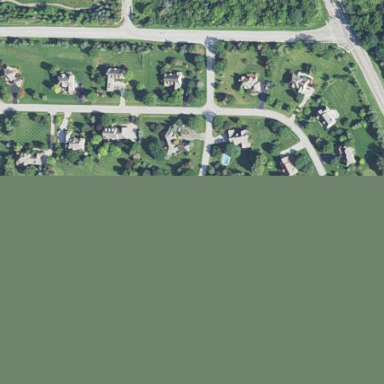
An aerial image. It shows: Residential area consisting of single-family homes in subdivision.